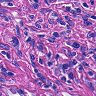
Metastatic tissue present: yes